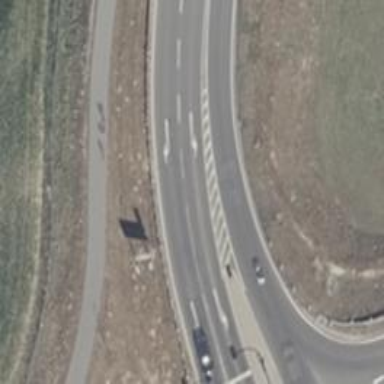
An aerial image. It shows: Secondary road with asphalt surface.